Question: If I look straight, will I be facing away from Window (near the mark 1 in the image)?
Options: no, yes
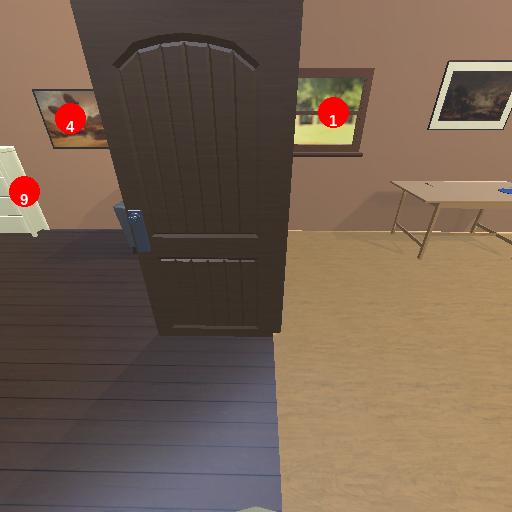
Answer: no